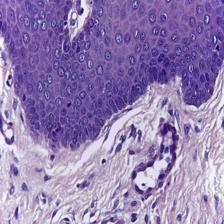
Diagnosis: Normal